Question: Some background info. I work at a very small company who has recently upgraded Delphi from version 6 (!!!) to Rad Studio XE5 and things have certainly changed a lot in 10+ years. Most things seems to have been improved in the IDE and framework, but we're having big problems with the new VCL Styles feature. It's just very buggy and not up to par with the quality we were used to from Borland back in the day. We have done lots of tweaks and work arounds to get things working but one issue is really bugging me at the moment and it has to do with the preview form in FastReport 4.
1. The toolbar gets a white border around it.
2. Controls in the print dialog and others are misaligned or wrongly positioned
We really want to use VCL Styles to give our software a new fresh look, so we hope there is a solution to these problems.
Steps to reproduce the issues:
1. Create a new VCL Forms Application
2. Check a VCL Style in Project > Options > Application > Appearance, e.g. Sapphire Kamri.
3. Add a TfrxReport report Component to the form
4. Double click the component frxReport1 and add a Page Header band just to have some content
5. Add a TButton and in OnClick event, call frxReport1.ShowReport();
6. Run the program and click on the button. In the preview form you now see that the toolbar is surrounded by a white border which looks weird.
7. Click the leftmost print button to bring up the print dialog and you can see how the group boxes and cancel button is positioned outside of the client area.
Do you have any solutions or suggestions to solve the issues?

Edit: RRUZ gave a good answer, but there were some side effects to his solution to problem #1 so I decided to simplify the code and just paint the border around the toolbar manually. Like this:
'''
procedure TToolBarStyleHookEx.PaintNC(Canvas: TCanvas);
begin
if TToolBar(Control).BorderWidth>0 then
begin
Canvas.Pen.Width := 4;
Canvas.Pen.Color := StyleServices.GetStyleColor(scWindow);
Canvas.Brush.Style := bsClear;
Canvas.Rectangle(2,2,Control.Width-2,Control.Height-1);
end;
inherited;
end;
'''
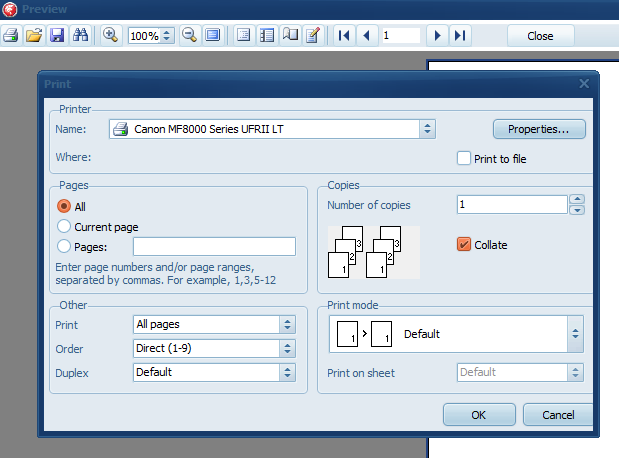
Answer: Effectively both issues it seems VCL Styles bugs.
1) Q: The toolbar gets a white border around it.
A: The 'TToolBarStyleHook' Style hook in not handling the BorderWidth property. so you must create a new style hook and override the 'PaintNC' to overcome this issue.
'''
type
TToolBarStyleHookEx = class(TToolBarStyleHook)
protected
procedure PaintNC(Canvas: TCanvas); override;
end;
{ TToolBarStyleHookEx }
procedure TToolBarStyleHookEx.PaintNC(Canvas: TCanvas);
var
Details: TThemedElementDetails;
LStyle: TCustomStyleServices;
R: TRect;
begin
if TToolBar(Control).BorderWidth>0 then
begin
LStyle := StyleServices;
R := Rect(0, 0, Control.Width, Control.Height);
Details.Element := teToolBar;
Details.Part := 0;
Details.State := 0;
if LStyle.HasTransparentParts(Details) then
LStyle.DrawParentBackground(Handle, Canvas.Handle, Details, False);
LStyle.DrawElement(Canvas.Handle, Details, R);
end;
inherited;
end;
'''
and register like so
'''
initialization
TCustomStyleEngine.RegisterStyleHook(TToolBar, TToolBarStyleHookEx);
'''
2) Q : Controls in the print dialog and others are misaligned or wrongly positioned
A: It seems a issue related with the 'TFormStyleHook', you had 3 alternatives.
1) you can edit the unit and increase the width of the form.
2) you can patch the form style hook.
3) You can change the width of the print dialog in run-time.
Check this code which changes the width of the dialog in run-time using a 'HCBT_ACTIVATE' hook
'''
var
hhk: HHOOK;
function CBT_FUNC(nCode: Integer; wParam: WPARAM; lParam: LPARAM): LRESULT; stdcall;
const
ClassNameBufferSize = 1024;
var
hWindow: HWND;
RetVal : Integer;
ClassNameBuffer: Array[0..ClassNameBufferSize-1] of Char;
i : integer;
begin
Result := CallNextHookEx(hhk, nCode, wParam, lParam);
if nCode<0 then exit;
case nCode of
HCBT_ACTIVATE:
begin
hWindow := HWND(wParam);
if (hWindow>0) then
begin
RetVal := GetClassName(wParam, ClassNameBuffer, SizeOf(ClassNameBuffer));
if (RetVal>0) and SameText(ClassNameBuffer, 'TfrxPrintDialog') then
for i:= 0 to Screen.FormCount-1 do
if (SameText(Screen.Forms[i].ClassName, 'TfrxPrintDialog')) and (Screen.Forms[i].Width<=563) then
Screen.Forms[i].Width:=Screen.Forms[i].Width+8;
end;
end;
end;
end;
Procedure InitHook();
var
dwThreadID : DWORD;
begin
dwThreadID := GetCurrentThreadId;
hhk := SetWindowsHookEx(WH_CBT, @CBT_FUNC, hInstance, dwThreadID);
if hhk=0 then RaiseLastOSError;
end;
Procedure KillHook();
begin
if (hhk <> 0) then
UnhookWindowsHookEx(hhk);
end;
initialization
InitHook();
finalization
KillHook();
'''
After of apply both fixes this will be the result

Note: please report these issues to the <URL>.